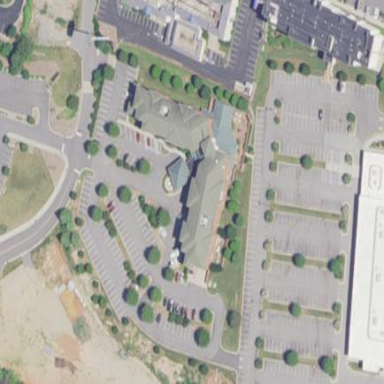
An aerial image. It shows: Hotel building.